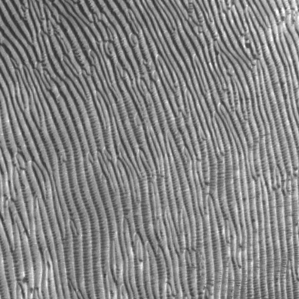
Label: frost